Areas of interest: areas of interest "Home Furnishing and Building Materials Market"
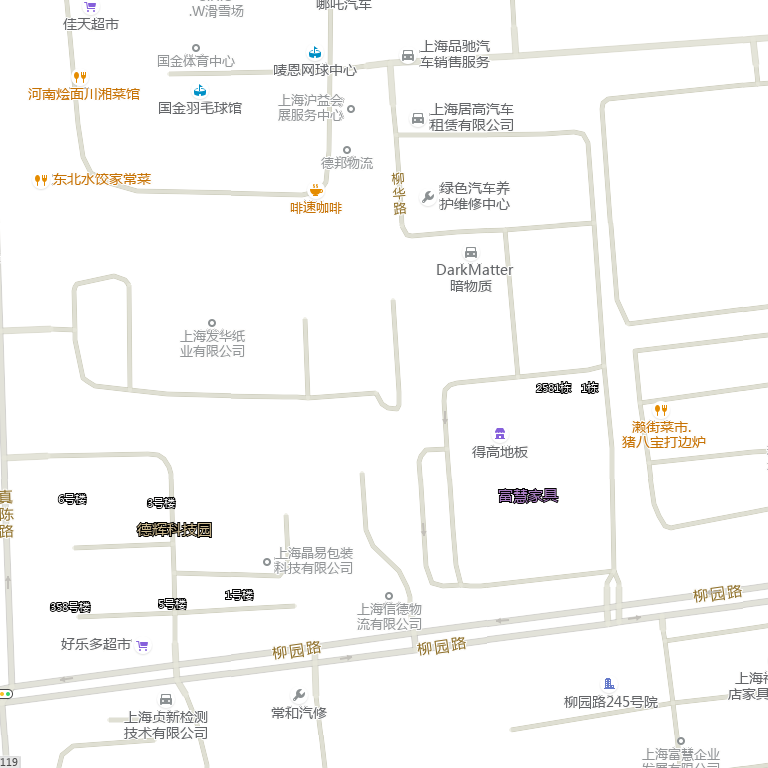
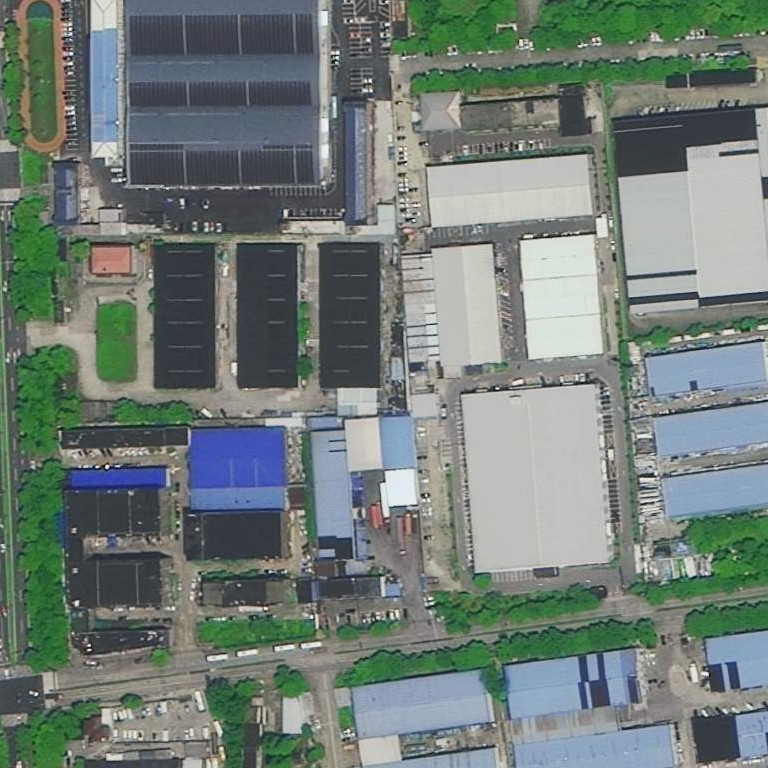